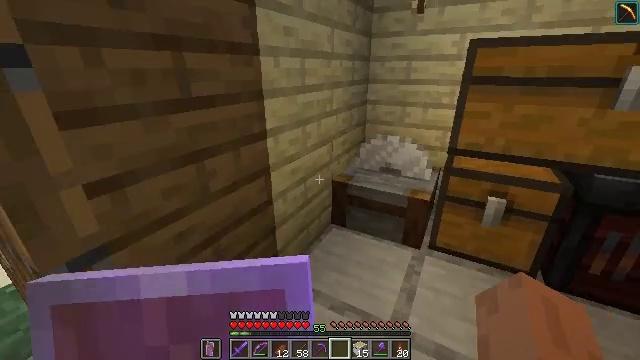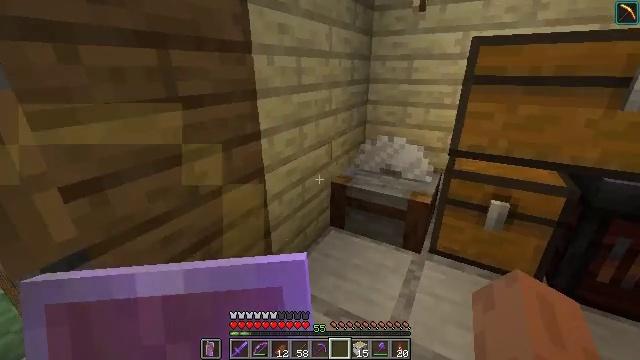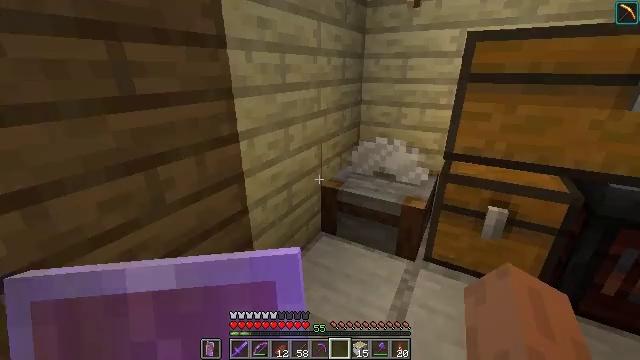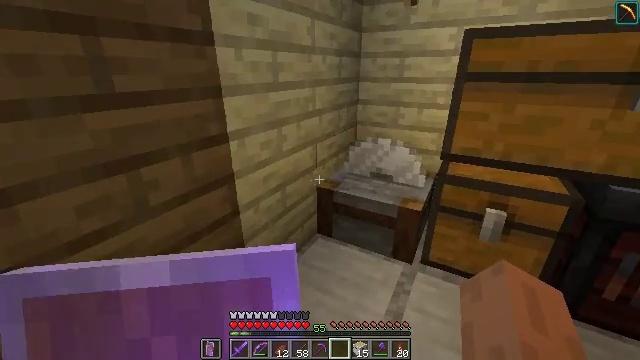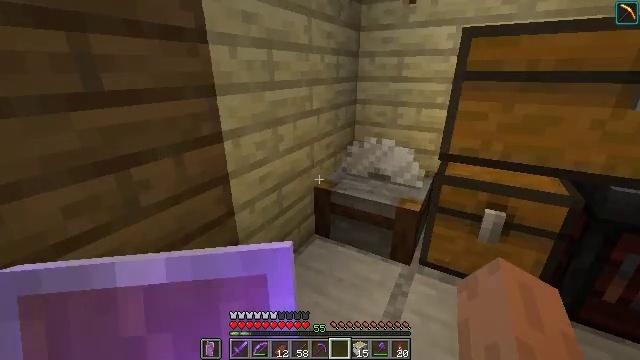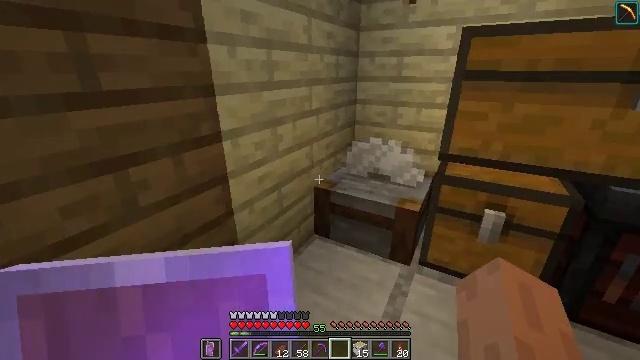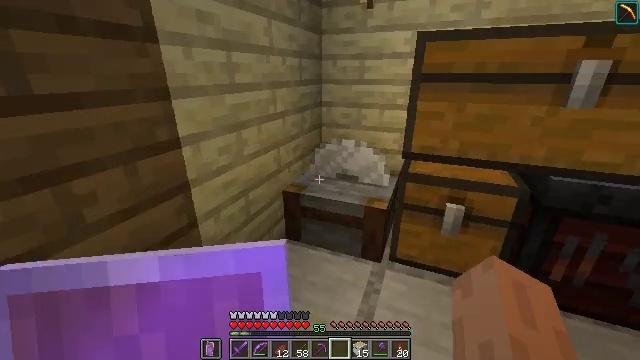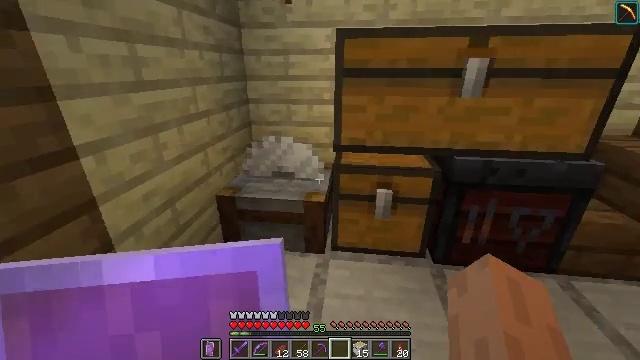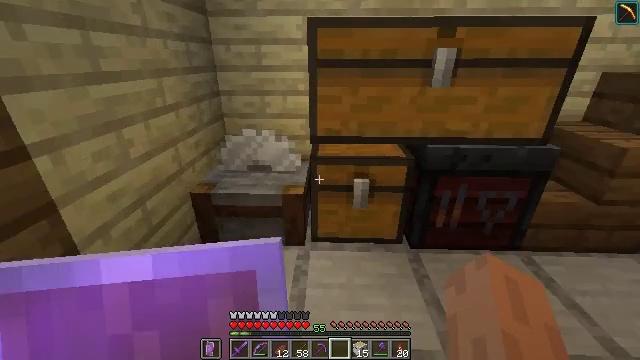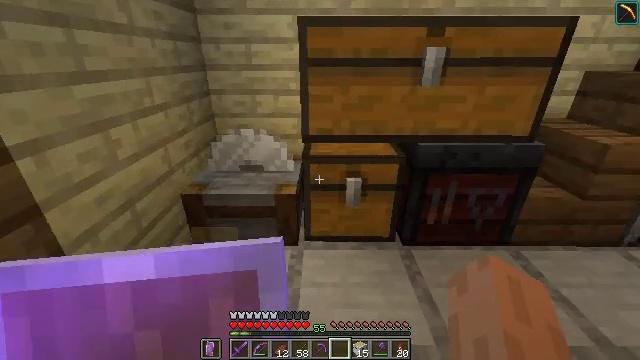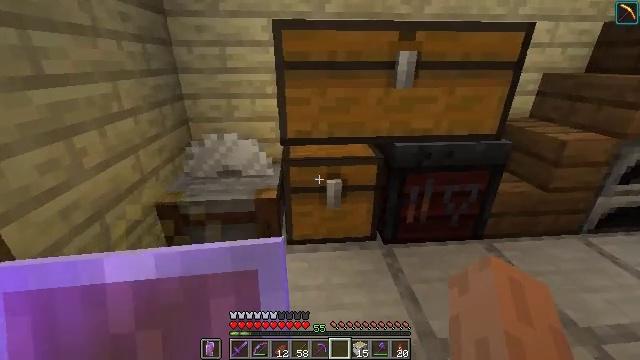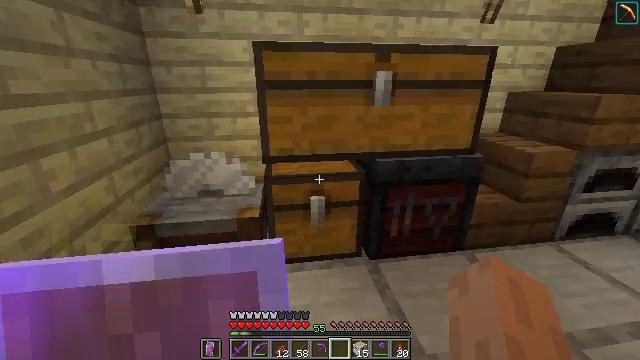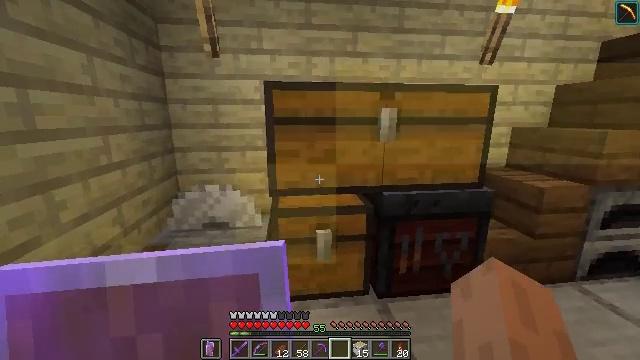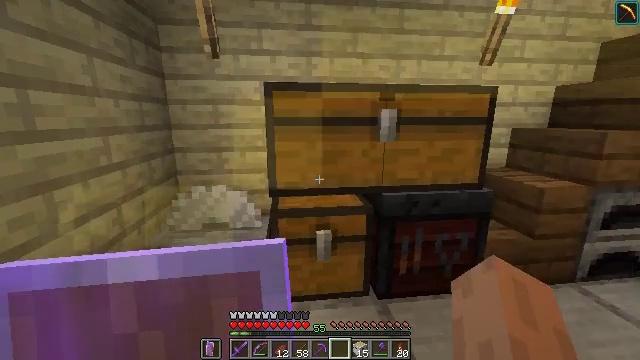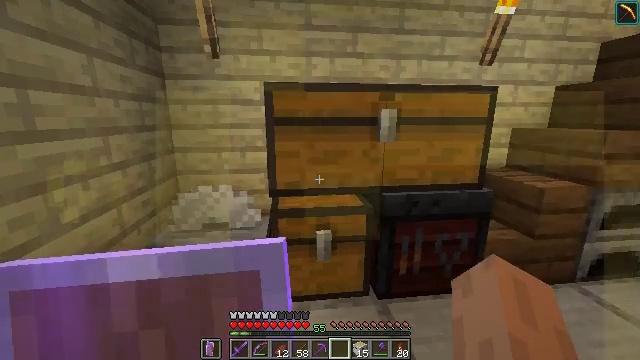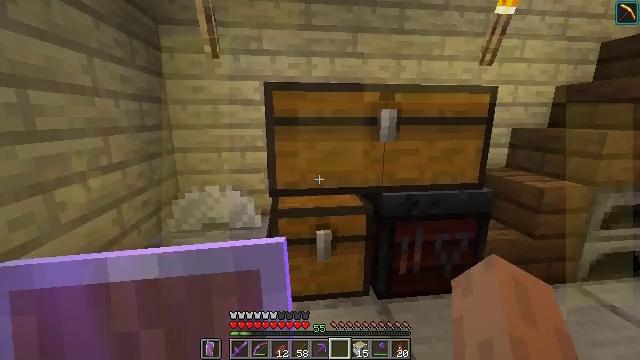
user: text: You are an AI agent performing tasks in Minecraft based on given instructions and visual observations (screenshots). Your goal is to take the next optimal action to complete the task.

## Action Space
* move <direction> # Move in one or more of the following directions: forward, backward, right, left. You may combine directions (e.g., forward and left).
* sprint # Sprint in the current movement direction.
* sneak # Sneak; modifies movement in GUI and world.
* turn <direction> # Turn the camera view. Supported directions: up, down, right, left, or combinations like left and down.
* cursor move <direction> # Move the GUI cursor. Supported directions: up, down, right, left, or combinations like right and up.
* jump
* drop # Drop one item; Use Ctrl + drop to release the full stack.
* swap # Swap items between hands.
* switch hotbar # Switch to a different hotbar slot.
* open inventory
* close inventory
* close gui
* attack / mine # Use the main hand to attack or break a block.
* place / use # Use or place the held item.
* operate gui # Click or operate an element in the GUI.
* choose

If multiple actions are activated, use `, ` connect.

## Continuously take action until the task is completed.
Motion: motion action
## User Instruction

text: Craft a lead.
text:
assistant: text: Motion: move forward
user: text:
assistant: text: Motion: no_op
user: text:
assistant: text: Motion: no_op
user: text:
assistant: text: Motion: no_op
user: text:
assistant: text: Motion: no_op
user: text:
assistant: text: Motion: turn right
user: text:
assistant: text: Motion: turn right
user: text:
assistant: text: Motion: turn right and down
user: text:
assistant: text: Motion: turn right
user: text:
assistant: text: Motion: turn right
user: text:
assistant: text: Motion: turn right and up
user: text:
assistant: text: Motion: turn left and up
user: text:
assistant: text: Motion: no_op
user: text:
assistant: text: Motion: no_op
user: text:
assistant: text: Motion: use / place
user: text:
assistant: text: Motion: use / place
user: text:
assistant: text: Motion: use / place
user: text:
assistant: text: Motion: no_op
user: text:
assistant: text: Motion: no_op
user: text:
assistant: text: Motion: no_op
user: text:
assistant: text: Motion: no_op
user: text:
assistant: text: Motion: no_op
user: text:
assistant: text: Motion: no_op
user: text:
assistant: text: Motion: no_op
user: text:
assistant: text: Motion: no_op
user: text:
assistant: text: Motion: no_op
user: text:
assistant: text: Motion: no_op
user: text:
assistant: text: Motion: no_op
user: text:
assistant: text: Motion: no_op
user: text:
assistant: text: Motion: no_op